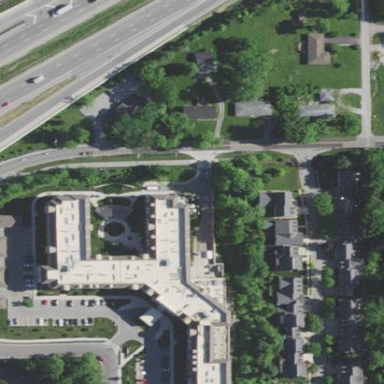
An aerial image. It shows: Office building serving as nursing home.